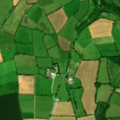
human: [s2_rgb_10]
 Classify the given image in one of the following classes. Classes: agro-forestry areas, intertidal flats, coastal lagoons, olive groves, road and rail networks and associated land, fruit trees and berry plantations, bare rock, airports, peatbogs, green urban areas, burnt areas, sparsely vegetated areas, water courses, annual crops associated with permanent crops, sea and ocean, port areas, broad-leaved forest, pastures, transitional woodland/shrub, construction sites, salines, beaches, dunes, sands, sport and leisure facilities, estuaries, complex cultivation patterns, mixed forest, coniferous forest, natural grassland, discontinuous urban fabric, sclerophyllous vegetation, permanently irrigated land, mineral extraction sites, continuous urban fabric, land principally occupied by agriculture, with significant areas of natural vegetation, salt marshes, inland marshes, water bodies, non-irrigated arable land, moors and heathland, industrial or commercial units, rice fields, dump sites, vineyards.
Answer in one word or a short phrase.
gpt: non-irrigated arable land, pastures